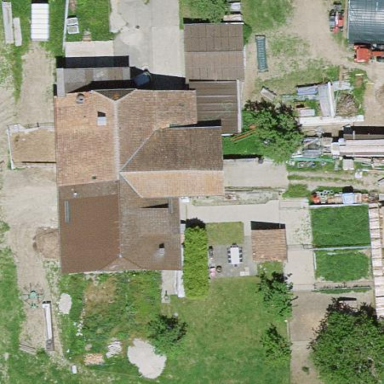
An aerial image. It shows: Farmyard area.